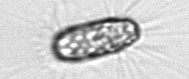
Label: Corethron_hystrix